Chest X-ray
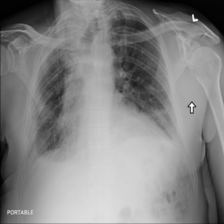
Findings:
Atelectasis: negative
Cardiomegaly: negative
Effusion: negative
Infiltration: negative
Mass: positive
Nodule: negative
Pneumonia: negative
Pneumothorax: negative
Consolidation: negative
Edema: negative
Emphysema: negative
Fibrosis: negative
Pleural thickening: negative
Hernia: negative